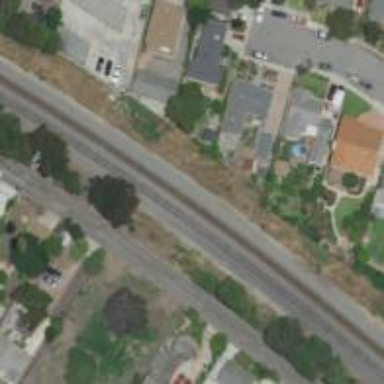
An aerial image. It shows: Railway siding with rails.